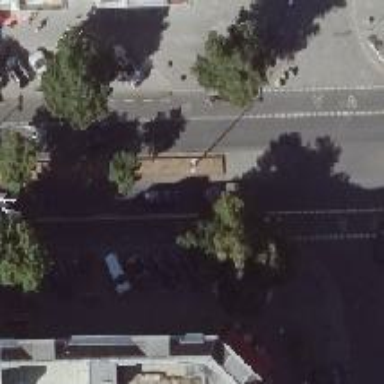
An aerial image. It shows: Secondary road with asphalt surface and street-side parking on the right.